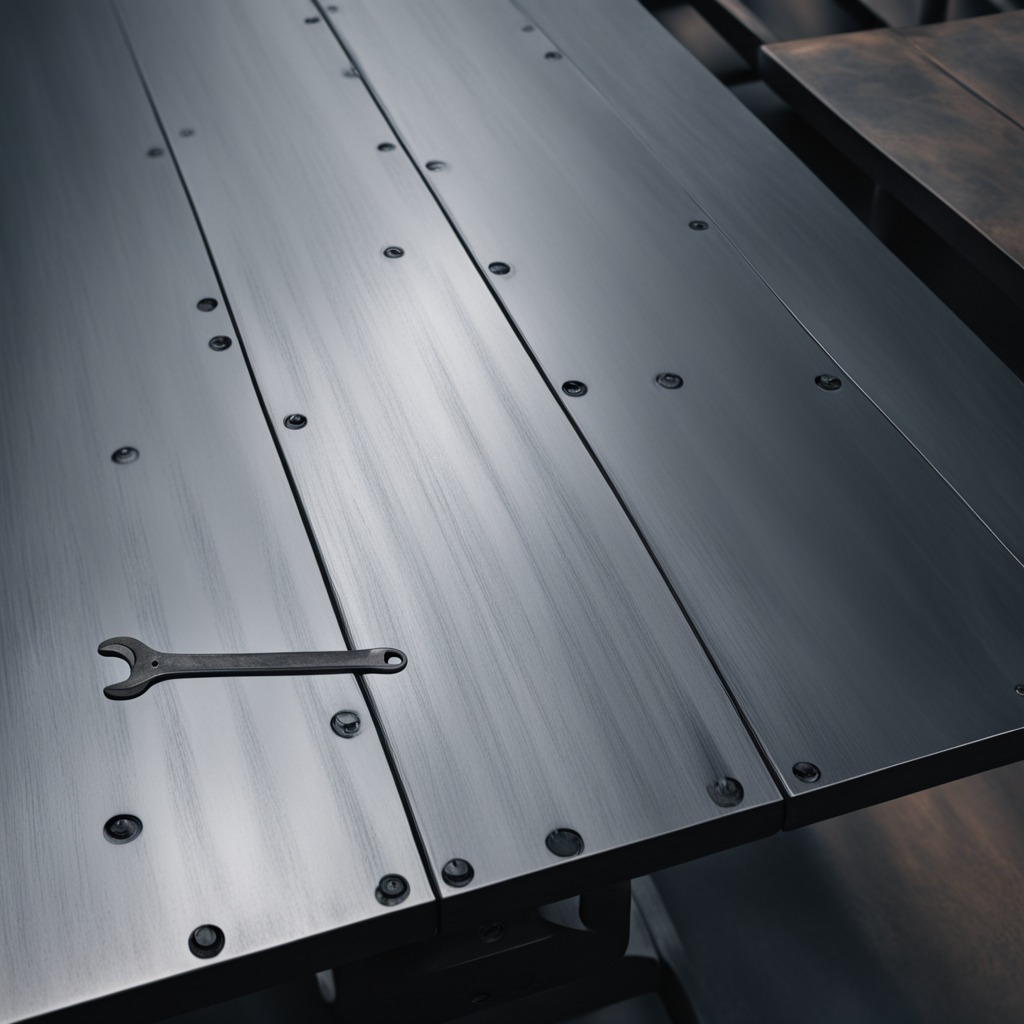
An wrench is lying on the cold steel table in the mining workshop.